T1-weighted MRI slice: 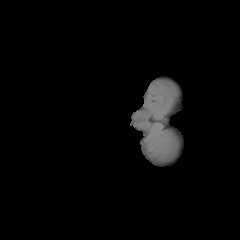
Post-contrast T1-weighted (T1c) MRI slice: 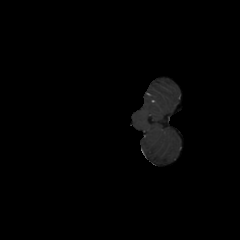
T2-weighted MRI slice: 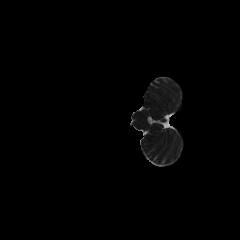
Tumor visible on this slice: no